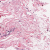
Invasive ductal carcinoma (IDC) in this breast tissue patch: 0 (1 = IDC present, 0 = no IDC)